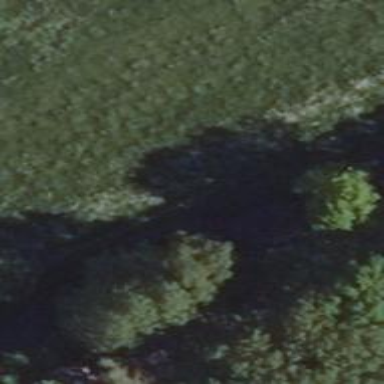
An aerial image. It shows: Row of trees in natural setting.